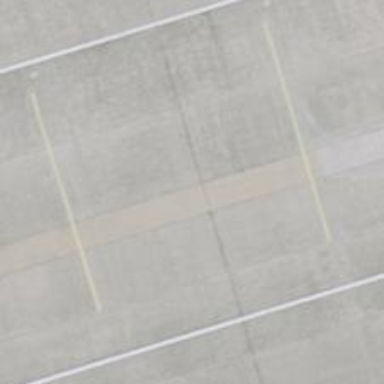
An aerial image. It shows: Airport parking position.